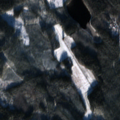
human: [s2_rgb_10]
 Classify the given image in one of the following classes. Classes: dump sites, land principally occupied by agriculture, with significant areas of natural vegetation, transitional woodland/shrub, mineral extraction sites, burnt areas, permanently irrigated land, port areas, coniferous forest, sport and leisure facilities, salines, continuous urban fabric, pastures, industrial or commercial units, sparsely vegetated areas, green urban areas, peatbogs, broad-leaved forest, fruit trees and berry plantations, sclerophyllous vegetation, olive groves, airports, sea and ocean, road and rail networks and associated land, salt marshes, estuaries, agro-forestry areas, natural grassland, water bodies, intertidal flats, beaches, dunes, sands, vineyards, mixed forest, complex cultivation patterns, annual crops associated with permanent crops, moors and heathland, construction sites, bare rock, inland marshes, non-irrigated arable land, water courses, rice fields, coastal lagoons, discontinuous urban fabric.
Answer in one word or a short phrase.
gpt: coniferous forest, mixed forest, transitional woodland/shrub